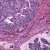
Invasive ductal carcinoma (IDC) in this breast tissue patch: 1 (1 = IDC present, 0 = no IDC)